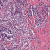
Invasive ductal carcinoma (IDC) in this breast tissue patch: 0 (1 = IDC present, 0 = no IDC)